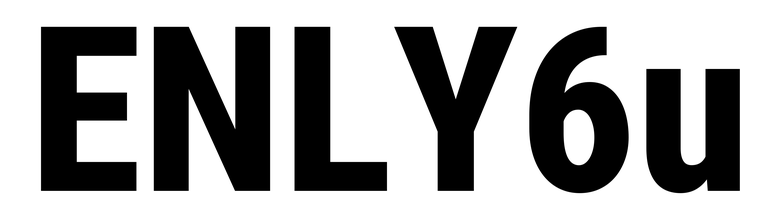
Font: Roboto_Condensed_ExtraBold